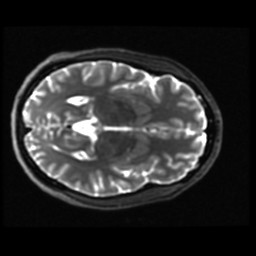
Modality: T2w
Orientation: axial
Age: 25
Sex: male
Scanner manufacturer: ge
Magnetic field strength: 3 T
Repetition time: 8.947 s
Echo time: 0.09798 s